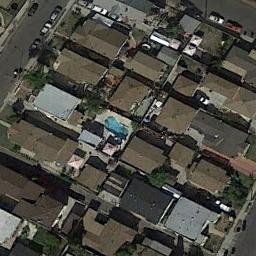
Label: residential